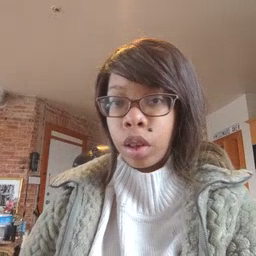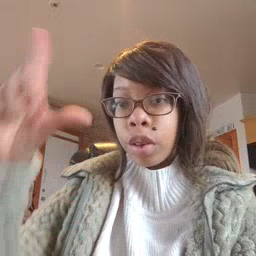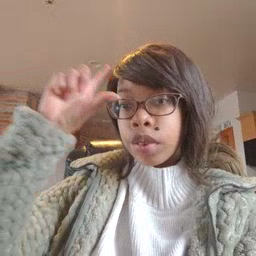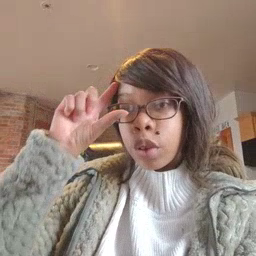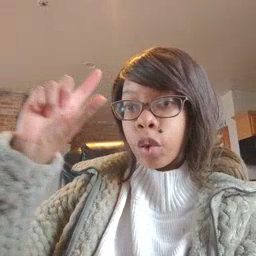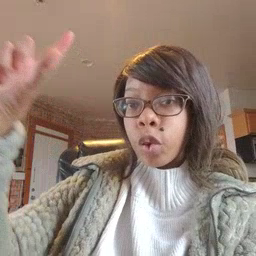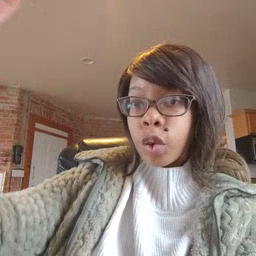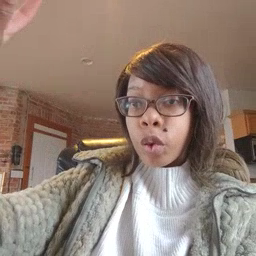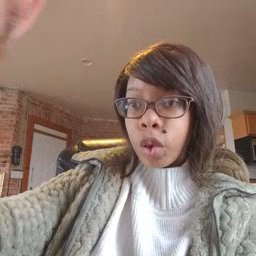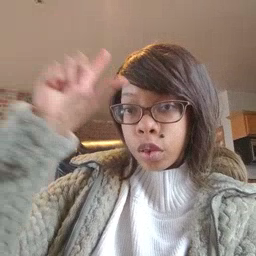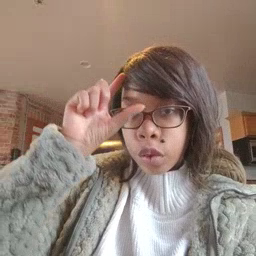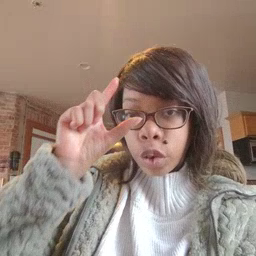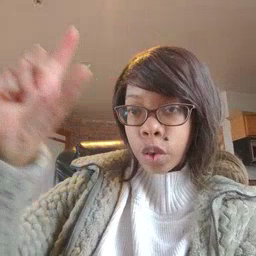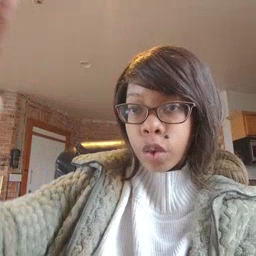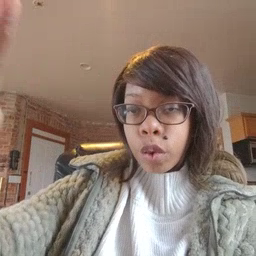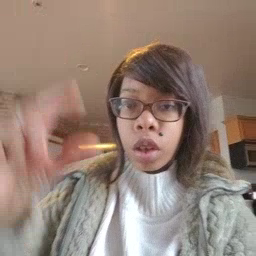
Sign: moon